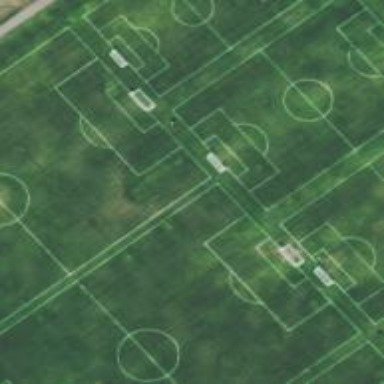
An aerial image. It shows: Soccer pitch for leisureland activities.